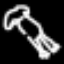
Label: frog